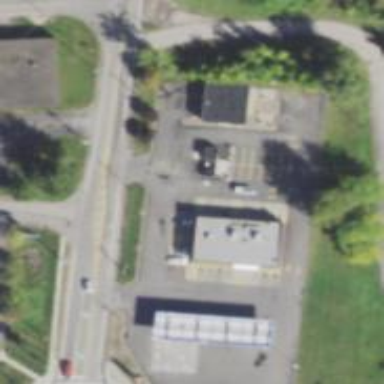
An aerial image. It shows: Convenience shop.